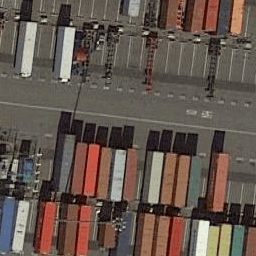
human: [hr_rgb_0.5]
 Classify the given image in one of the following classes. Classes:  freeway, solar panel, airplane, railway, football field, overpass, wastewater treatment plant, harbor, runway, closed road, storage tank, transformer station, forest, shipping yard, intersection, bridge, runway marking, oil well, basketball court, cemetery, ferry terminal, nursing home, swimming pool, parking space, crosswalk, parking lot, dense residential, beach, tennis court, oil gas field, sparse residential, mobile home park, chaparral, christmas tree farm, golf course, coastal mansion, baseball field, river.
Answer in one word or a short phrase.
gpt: shipping yard